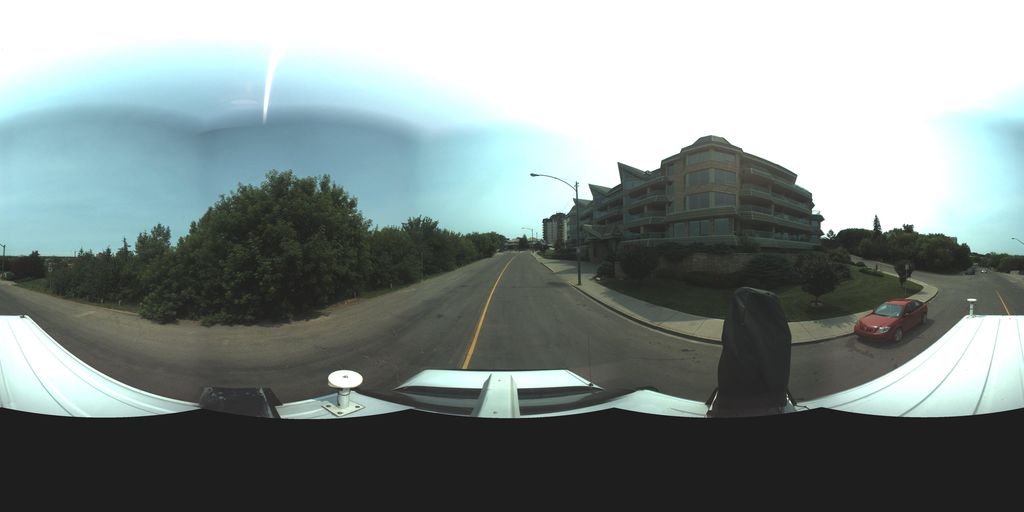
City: saskatoon